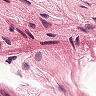
Metastatic tissue present: no